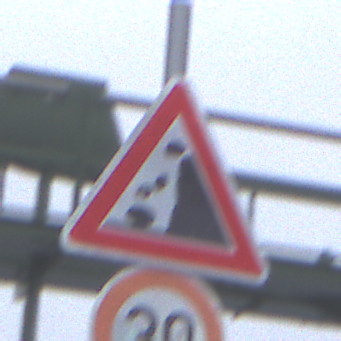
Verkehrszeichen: SteinschlagRechts
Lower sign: Geschwindigkeit30
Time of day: MorningAfternoon
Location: Outdoor (Suburban)
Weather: Overcast
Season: NotSpecified
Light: Natural